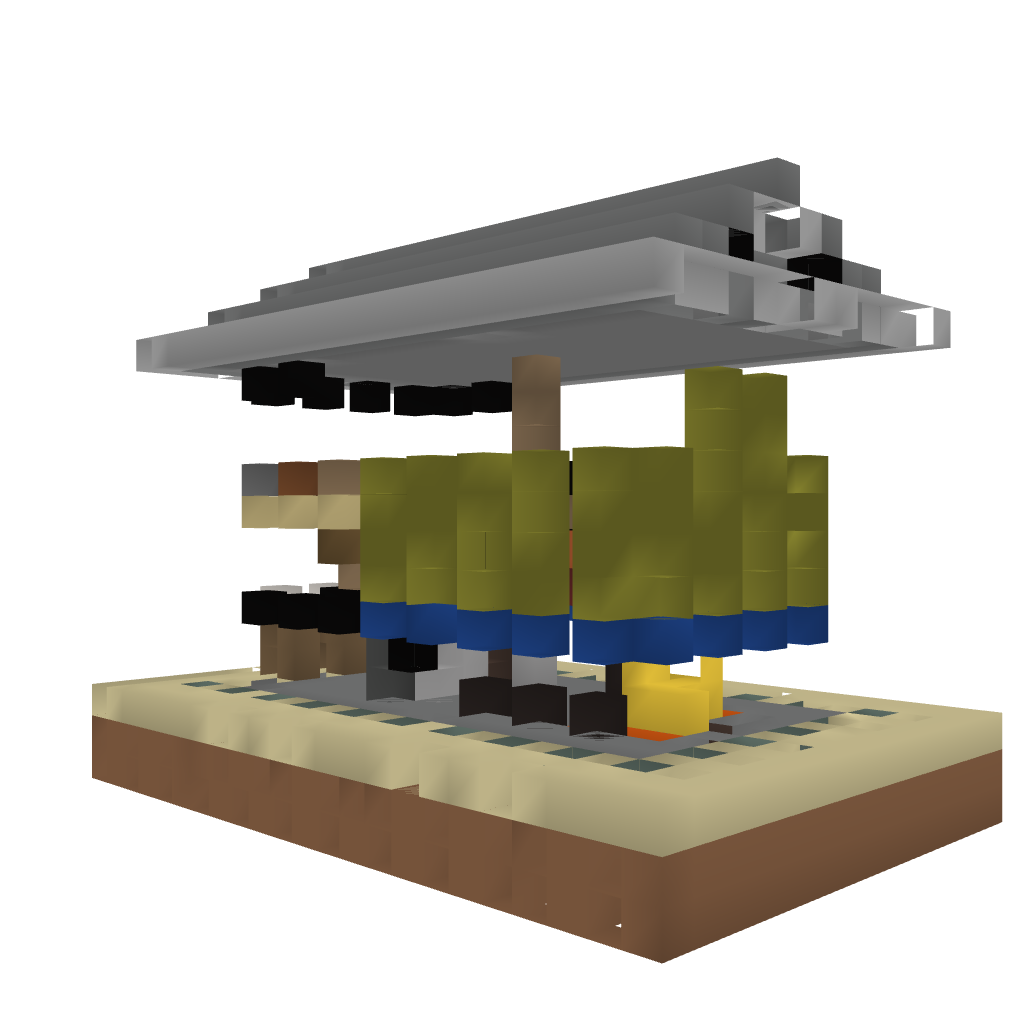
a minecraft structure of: small partenon